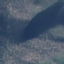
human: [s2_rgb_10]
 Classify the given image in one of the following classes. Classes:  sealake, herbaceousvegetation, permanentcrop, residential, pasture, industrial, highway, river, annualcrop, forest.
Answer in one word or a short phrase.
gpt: HerbaceousVegetation